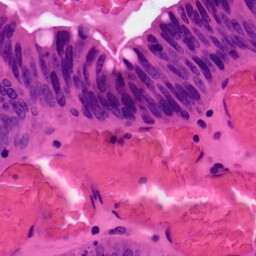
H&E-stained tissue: Colon